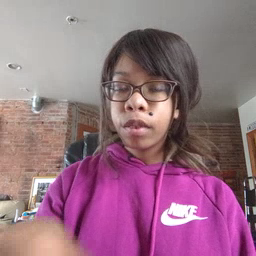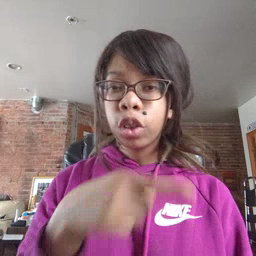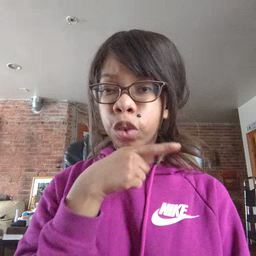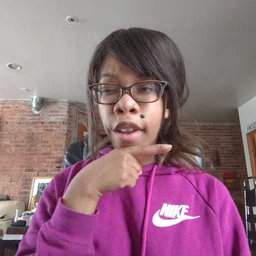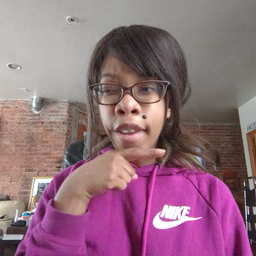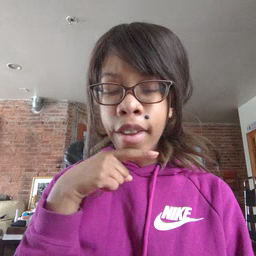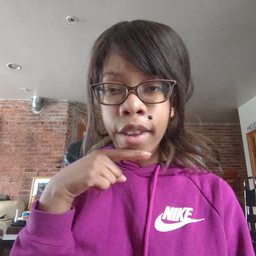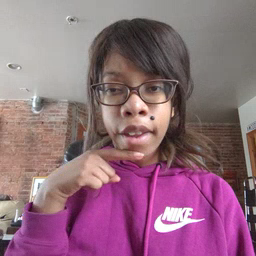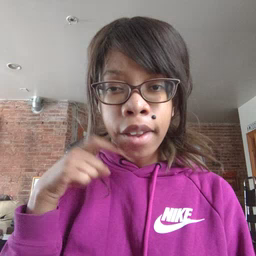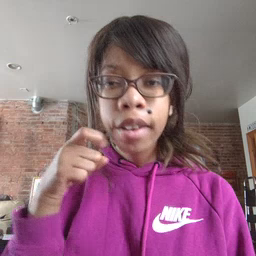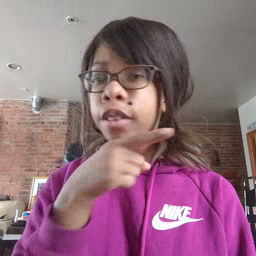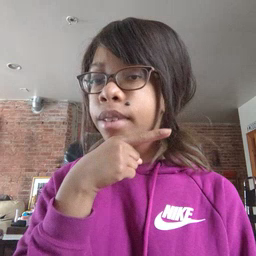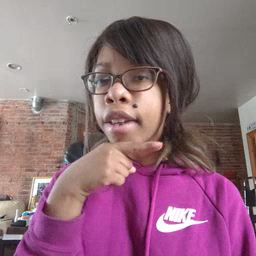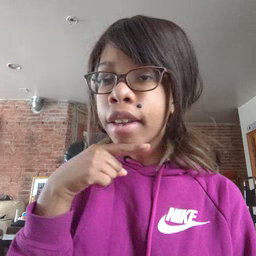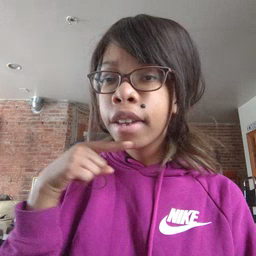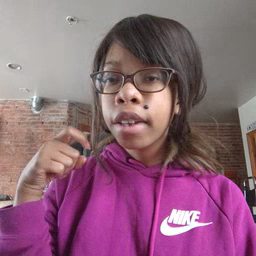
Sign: dry